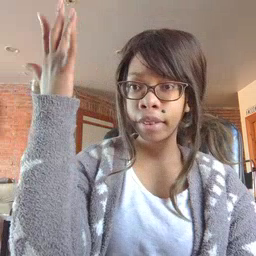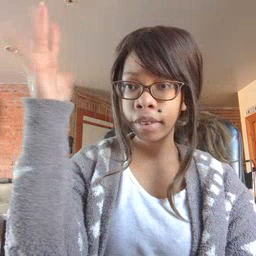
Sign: tree